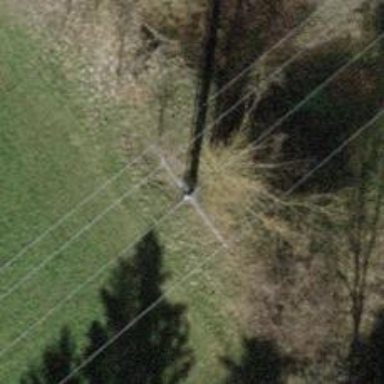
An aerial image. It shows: Concrete power tower with straight line management.